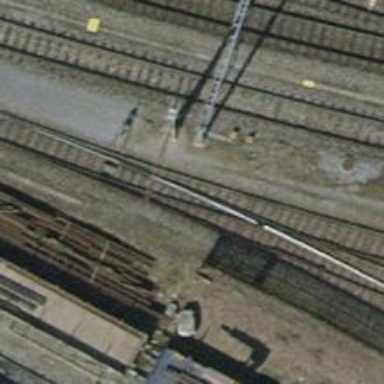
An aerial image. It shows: Railway yard with one track. The railway is electrified with contact line.